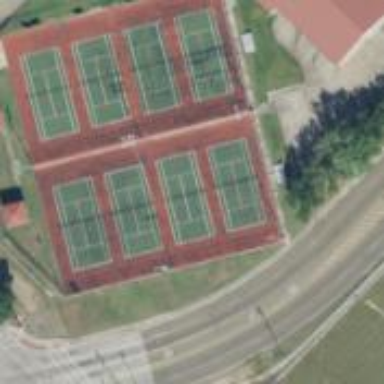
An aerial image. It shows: Tennis court on pitch.